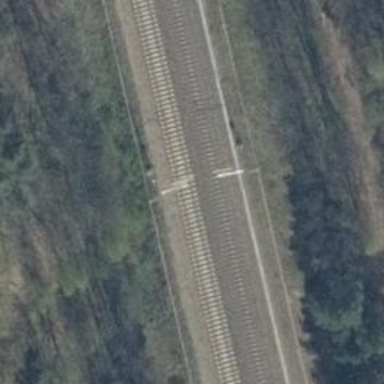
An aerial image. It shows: Railway milestone with catenary mast.